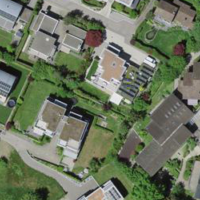
EUNIS habitat code: 55
Species observed at this site:
Salvia pratensis